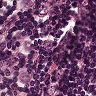
Metastatic tissue present: yes